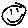
Label: smiley face